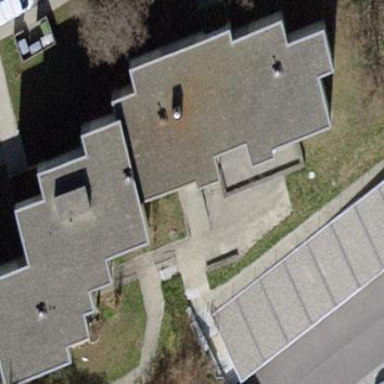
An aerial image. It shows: Building with apartments and flat roof.